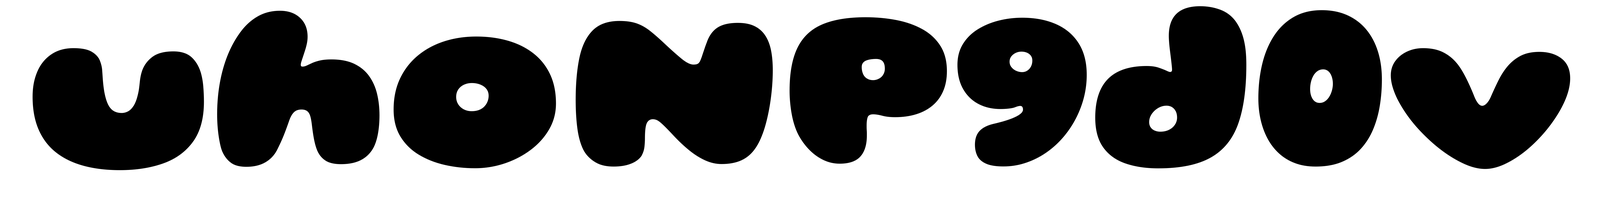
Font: Gluten_Black